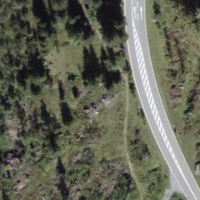
EUNIS habitat code: 26
Species observed at this site:
Carduus defloratus